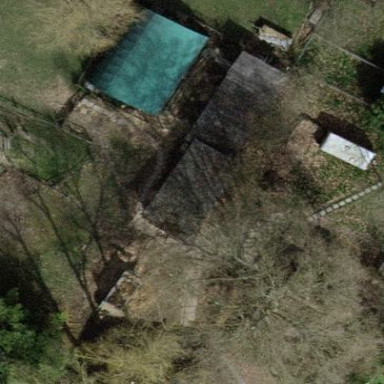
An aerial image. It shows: View of roof of building.